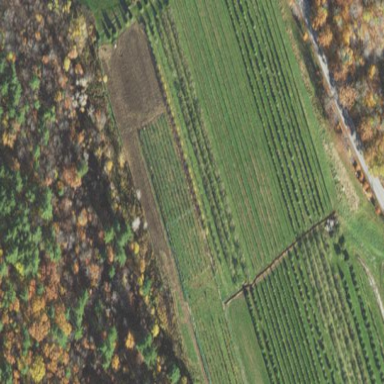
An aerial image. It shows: Orchard.